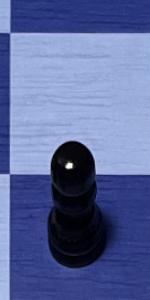
Label: Pawn_Black